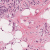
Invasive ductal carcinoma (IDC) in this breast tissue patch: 1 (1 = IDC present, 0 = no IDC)